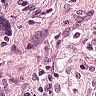
Metastatic tissue present: no